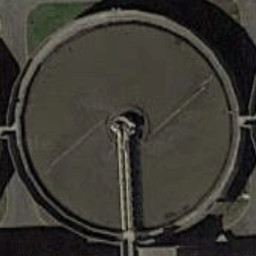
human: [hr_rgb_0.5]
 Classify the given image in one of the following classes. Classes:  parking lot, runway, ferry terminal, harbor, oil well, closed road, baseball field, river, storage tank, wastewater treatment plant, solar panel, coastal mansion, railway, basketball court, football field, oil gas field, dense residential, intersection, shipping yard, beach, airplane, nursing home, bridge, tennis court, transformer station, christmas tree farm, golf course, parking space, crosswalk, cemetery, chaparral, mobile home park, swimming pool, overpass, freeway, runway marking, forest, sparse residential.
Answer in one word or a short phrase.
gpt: wastewater treatment plant